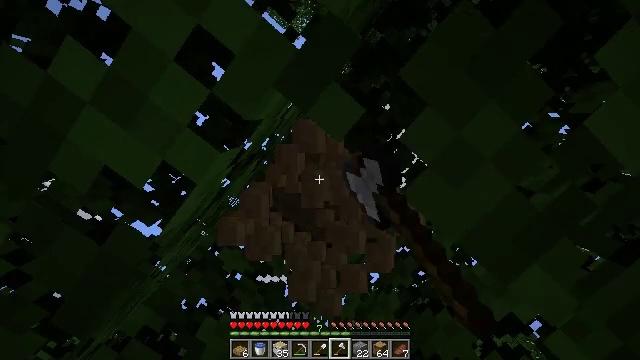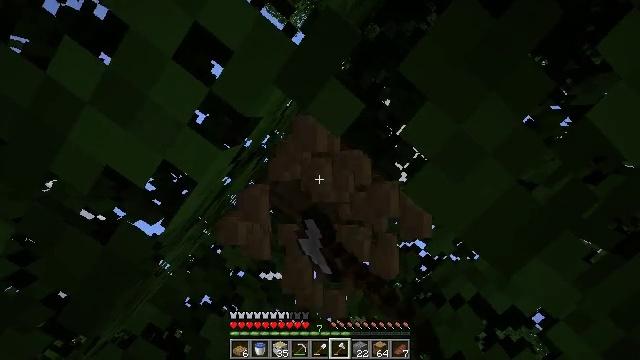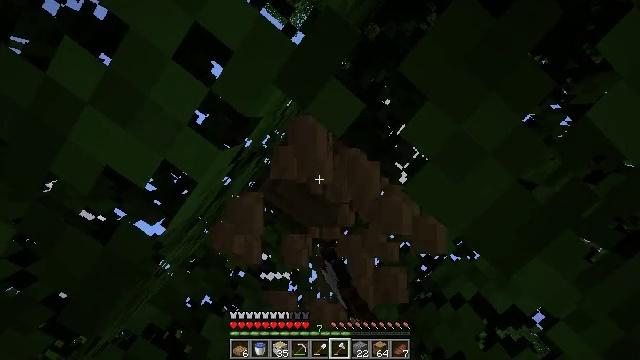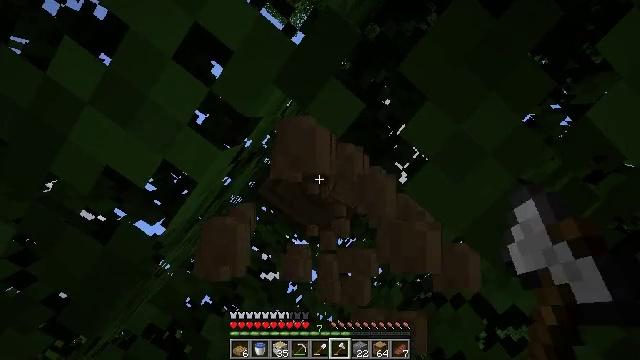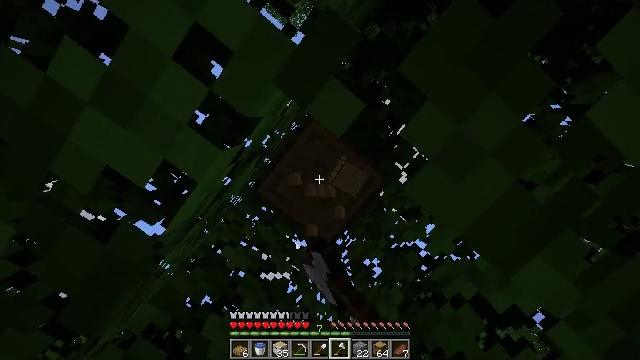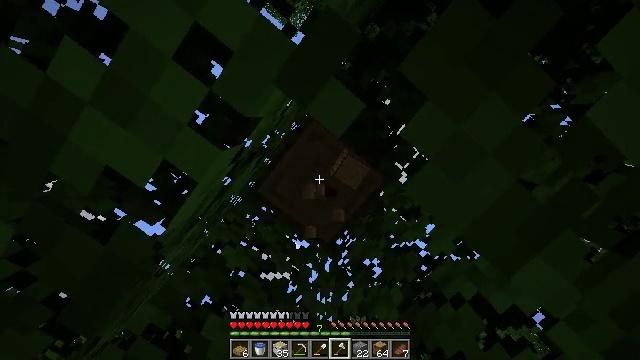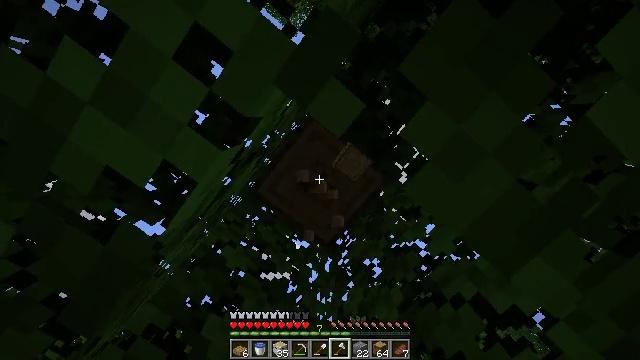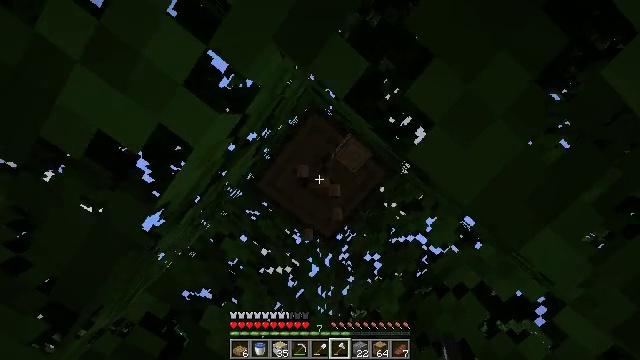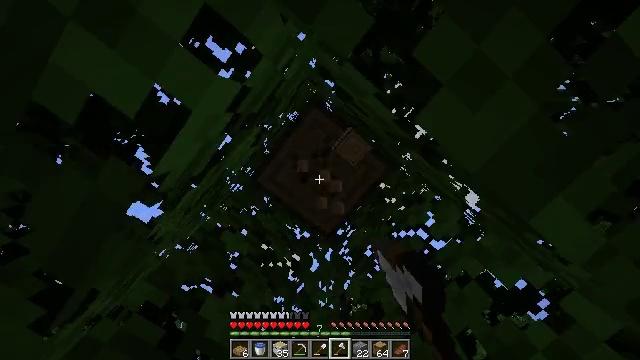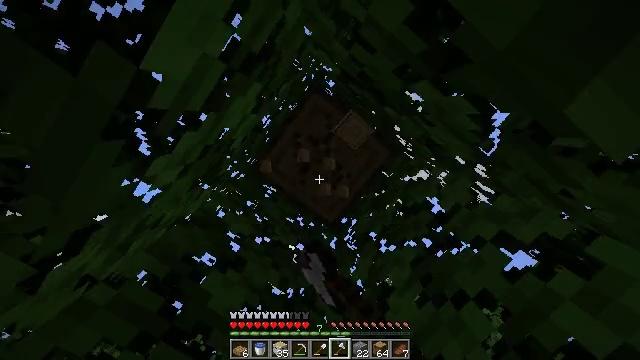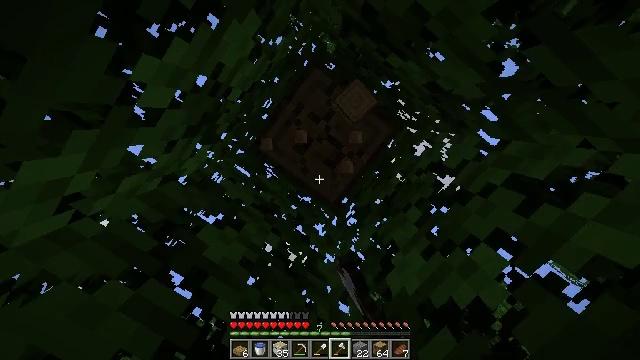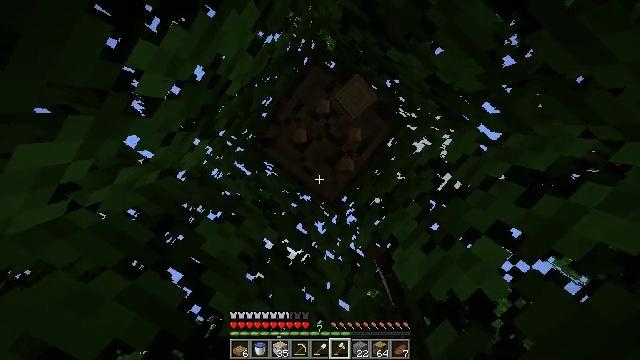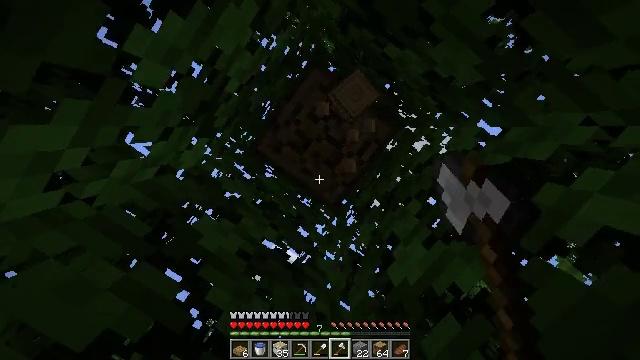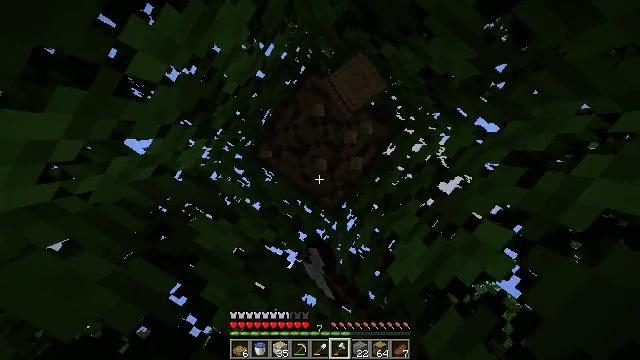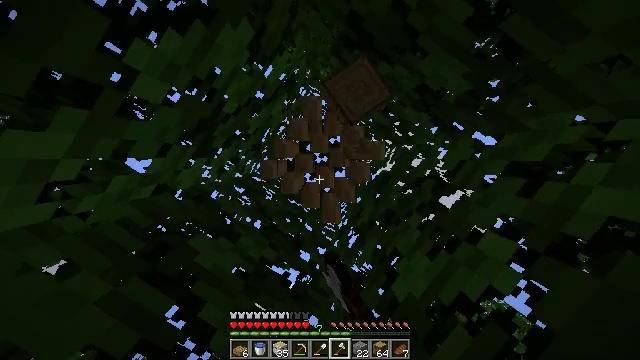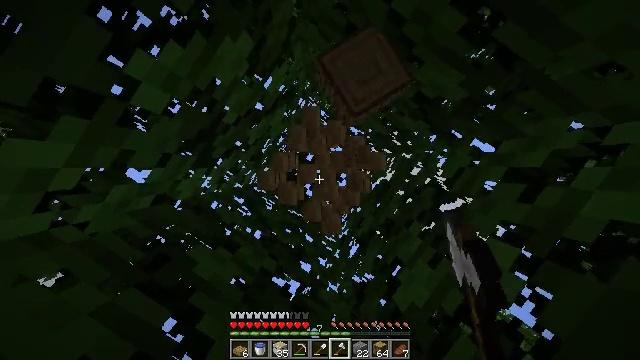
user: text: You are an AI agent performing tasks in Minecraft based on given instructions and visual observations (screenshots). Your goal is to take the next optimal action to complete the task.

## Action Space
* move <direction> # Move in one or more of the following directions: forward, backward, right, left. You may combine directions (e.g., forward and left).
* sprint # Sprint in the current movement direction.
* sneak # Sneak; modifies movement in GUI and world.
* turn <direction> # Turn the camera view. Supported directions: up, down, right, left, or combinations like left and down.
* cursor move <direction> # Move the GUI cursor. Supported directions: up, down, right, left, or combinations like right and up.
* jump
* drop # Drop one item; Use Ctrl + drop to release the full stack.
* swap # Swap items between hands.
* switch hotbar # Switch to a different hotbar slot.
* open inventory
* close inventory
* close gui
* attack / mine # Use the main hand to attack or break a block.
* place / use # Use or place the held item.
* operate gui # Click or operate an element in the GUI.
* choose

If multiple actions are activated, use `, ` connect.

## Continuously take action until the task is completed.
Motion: motion action
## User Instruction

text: Gather oak logs from trees.
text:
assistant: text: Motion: attack / mine
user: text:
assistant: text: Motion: attack / mine
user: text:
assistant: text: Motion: attack / mine
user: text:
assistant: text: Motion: attack / mine
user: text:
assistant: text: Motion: attack / mine
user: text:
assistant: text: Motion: attack / mine
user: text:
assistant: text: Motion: move forward, attack / mine
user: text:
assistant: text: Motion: move forward, attack / mine
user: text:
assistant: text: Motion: move forward, turn left and up, attack / mine
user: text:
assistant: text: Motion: attack / mine
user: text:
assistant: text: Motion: attack / mine
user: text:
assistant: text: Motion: turn up, attack / mine
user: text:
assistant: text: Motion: turn up, attack / mine
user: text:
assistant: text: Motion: turn left and up, attack / mine
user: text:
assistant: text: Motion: turn up, attack / mine
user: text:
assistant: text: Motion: turn up, attack / mine
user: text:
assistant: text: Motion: attack / mine
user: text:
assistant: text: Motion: attack / mine
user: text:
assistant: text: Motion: attack / mine